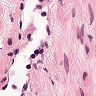
Metastatic tissue present: no